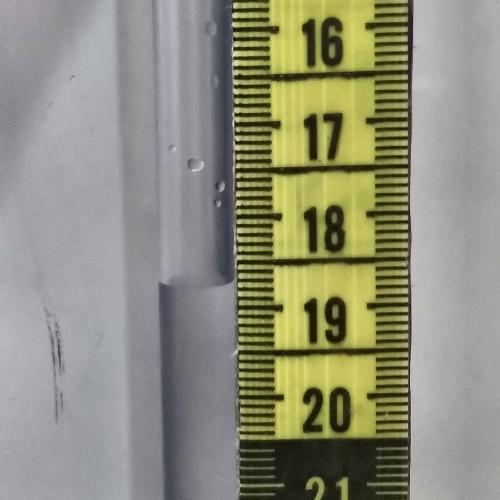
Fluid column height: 18.7 cm